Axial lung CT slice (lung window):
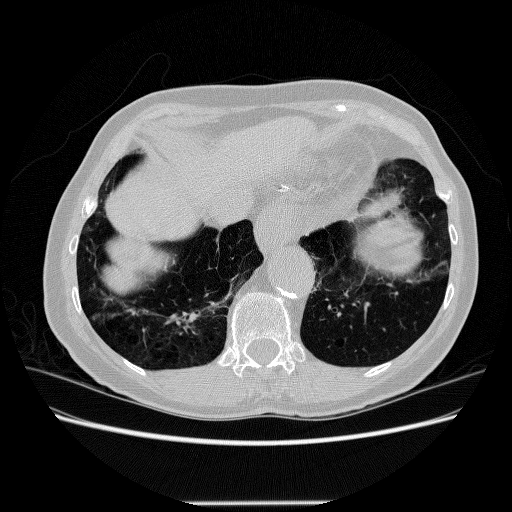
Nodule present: no